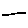
Label: line